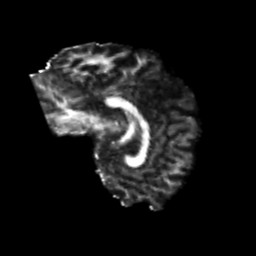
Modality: FA
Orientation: sagittal
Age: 23
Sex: female
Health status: healthy
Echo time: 0.074 s